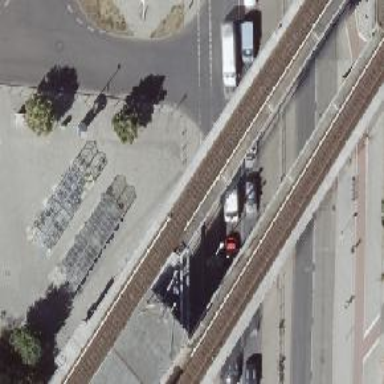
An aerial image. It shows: Bridge with electrified bottom rail tracks.